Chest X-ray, AP view. Patient: 59 years old, sex F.
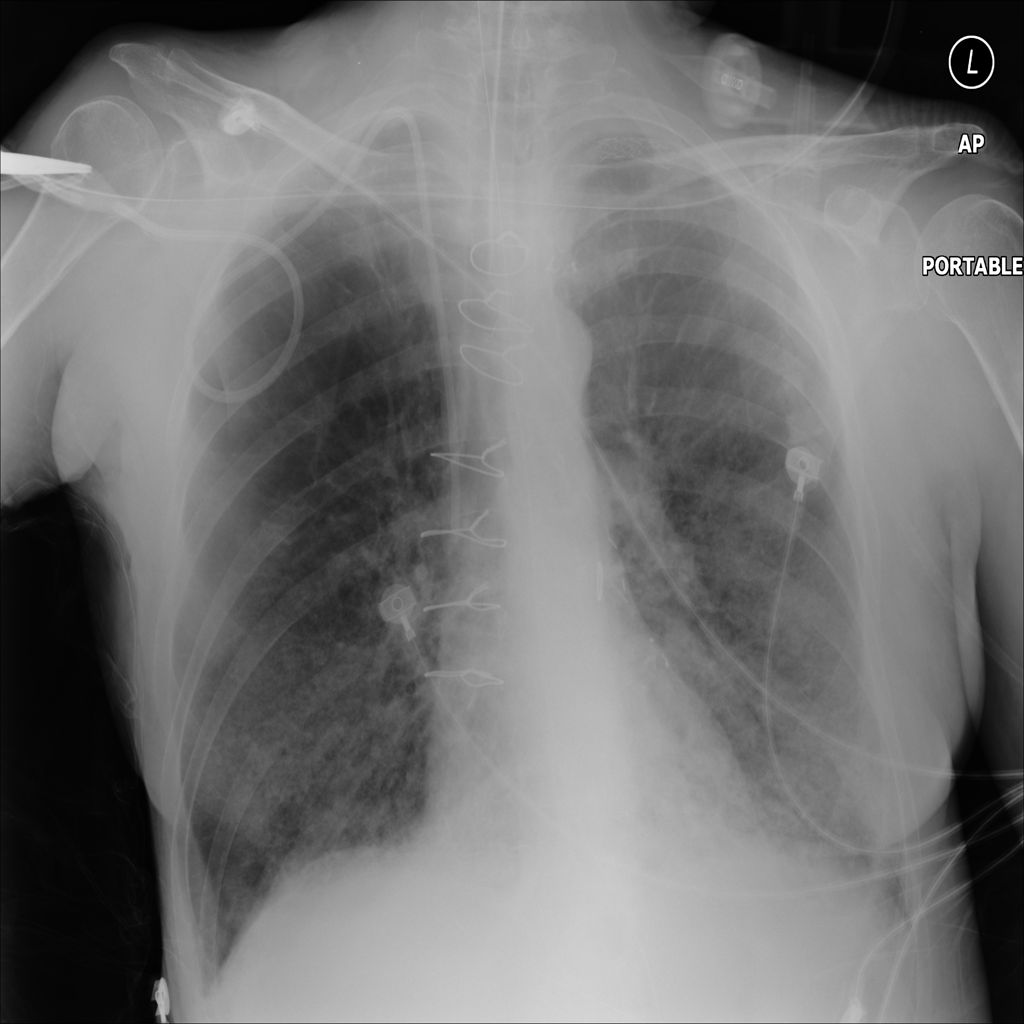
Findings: Infiltration